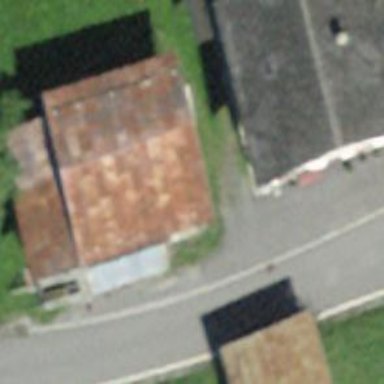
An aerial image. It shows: Gabled roof on farm auxiliary building.